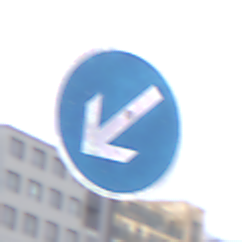
Verkehrszeichen: VorgeschriebeneVorbeifahrtLinks
Umgebung: Outdoor, Urban
Tageszeit: Midday
Wetter: Overcast
Licht: Natural
Jahreszeit: NotSpecified
Kontrast: LowContrast